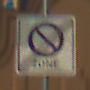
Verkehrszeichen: EndeEingeschraenktesHalteverbotZone
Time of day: MorningAfternoon
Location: Outdoor (Urban)
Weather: PartlyCloudy
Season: NotSpecified
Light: Natural